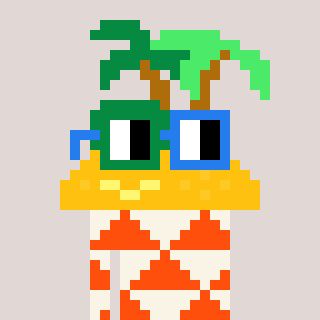
a pixel art character with square green and blue glasses, a island-shaped head and a orange-colored body on a warm background